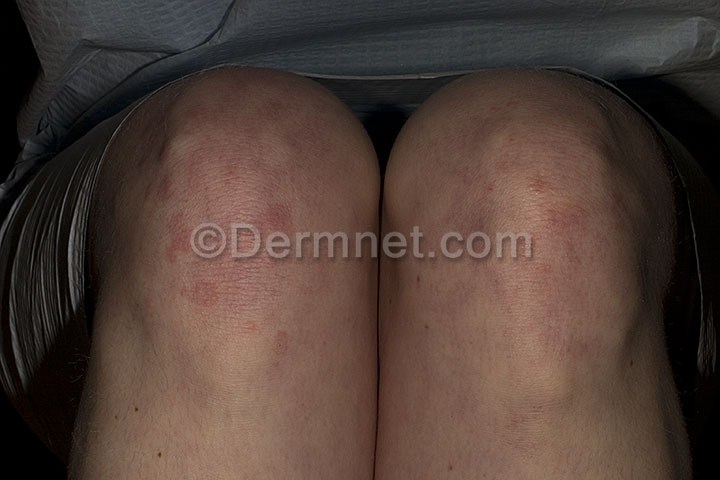
Disease: Vasculitis Photos